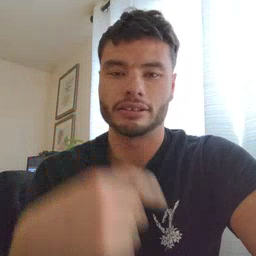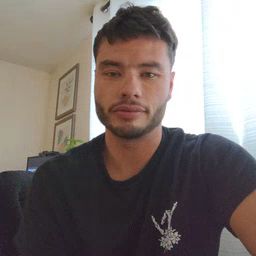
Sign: face